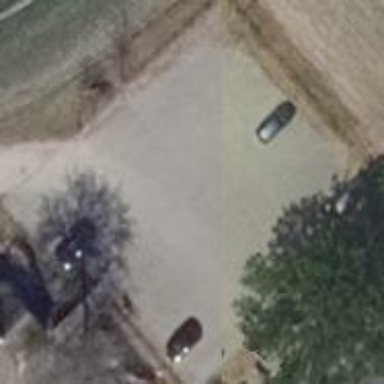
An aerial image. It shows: Parking area with surface.